Field crop: maize
Growth stage: 1
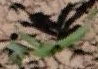
Species: maize